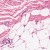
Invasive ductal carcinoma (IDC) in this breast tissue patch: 0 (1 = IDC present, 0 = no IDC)